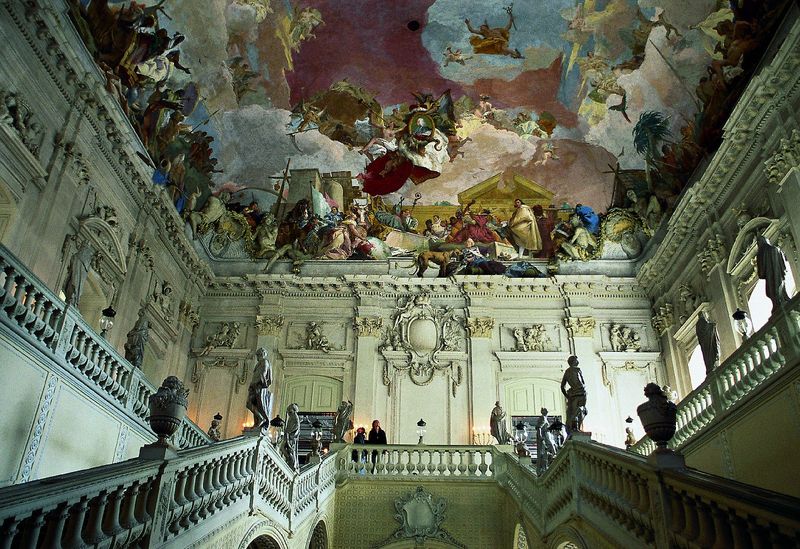
Titel: Residenz Würzburg
Künstler: Balthasar Neumann
Standort: Würzburg, Residenz (EU - D - B)
Schlagwörter: himmel, fenster, säule, malerei, ornament, figur, gold, decke, engel, skulptur, vase, giebel, figuren, treppe, stuck, stufen, treppenhaus, deckengemälde, fresko, würzburg, figure, balthasar, neumann